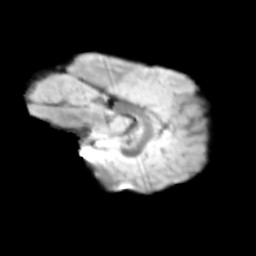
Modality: T2w
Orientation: sagittal
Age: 10
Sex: male
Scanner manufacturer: siemens
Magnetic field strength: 3 T
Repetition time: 3.8 s
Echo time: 0.07 s